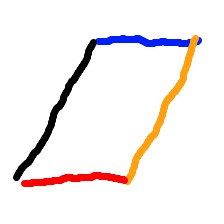
Shape: parallelogram